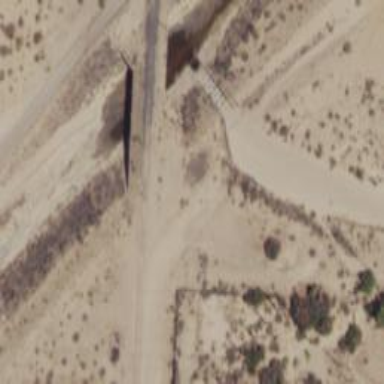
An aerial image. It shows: Disused railway spur bridge.